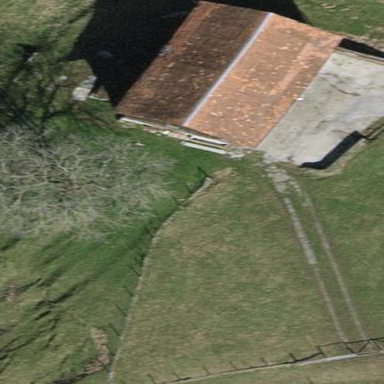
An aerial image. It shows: Barn.